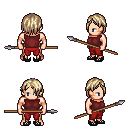
a pixel art fantasy rpg character, male body template, human, light skin, maroon sleeveless shirt, red pants, white blonde bangs hairstyle, ghillies, spear, four views (front, back, left, right), 2x2 character sprite sheet, small pixel art, hard edges, no anti-aliasing